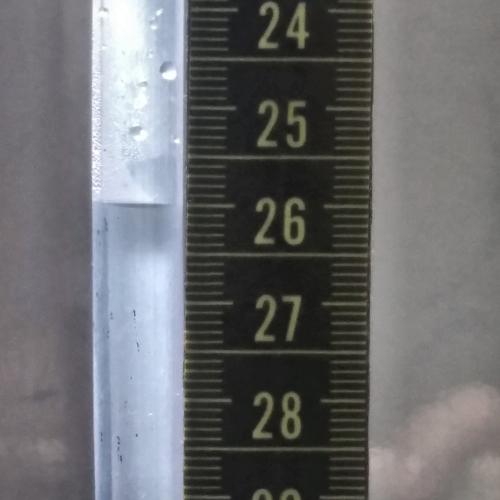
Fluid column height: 26.0 cm